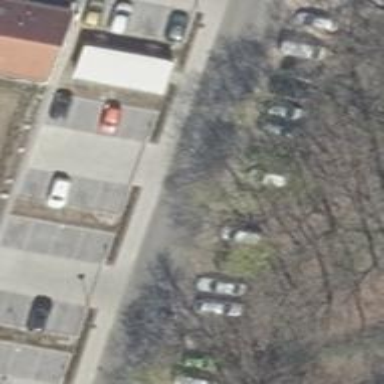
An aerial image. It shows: Road serving as parking aisle.